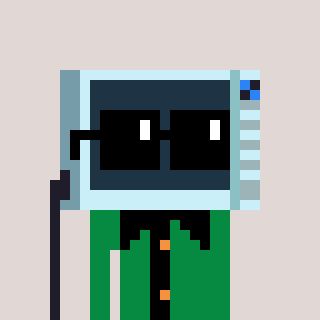
a pixel art character with square black sunglasses, a microwave-shaped head and a green-colored body on a warm background